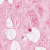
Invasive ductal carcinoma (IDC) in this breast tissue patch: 0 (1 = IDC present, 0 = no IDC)